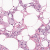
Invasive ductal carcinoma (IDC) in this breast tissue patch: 0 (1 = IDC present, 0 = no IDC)